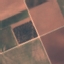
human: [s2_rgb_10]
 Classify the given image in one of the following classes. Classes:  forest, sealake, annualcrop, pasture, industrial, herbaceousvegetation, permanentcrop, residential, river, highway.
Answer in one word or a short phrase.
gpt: AnnualCrop